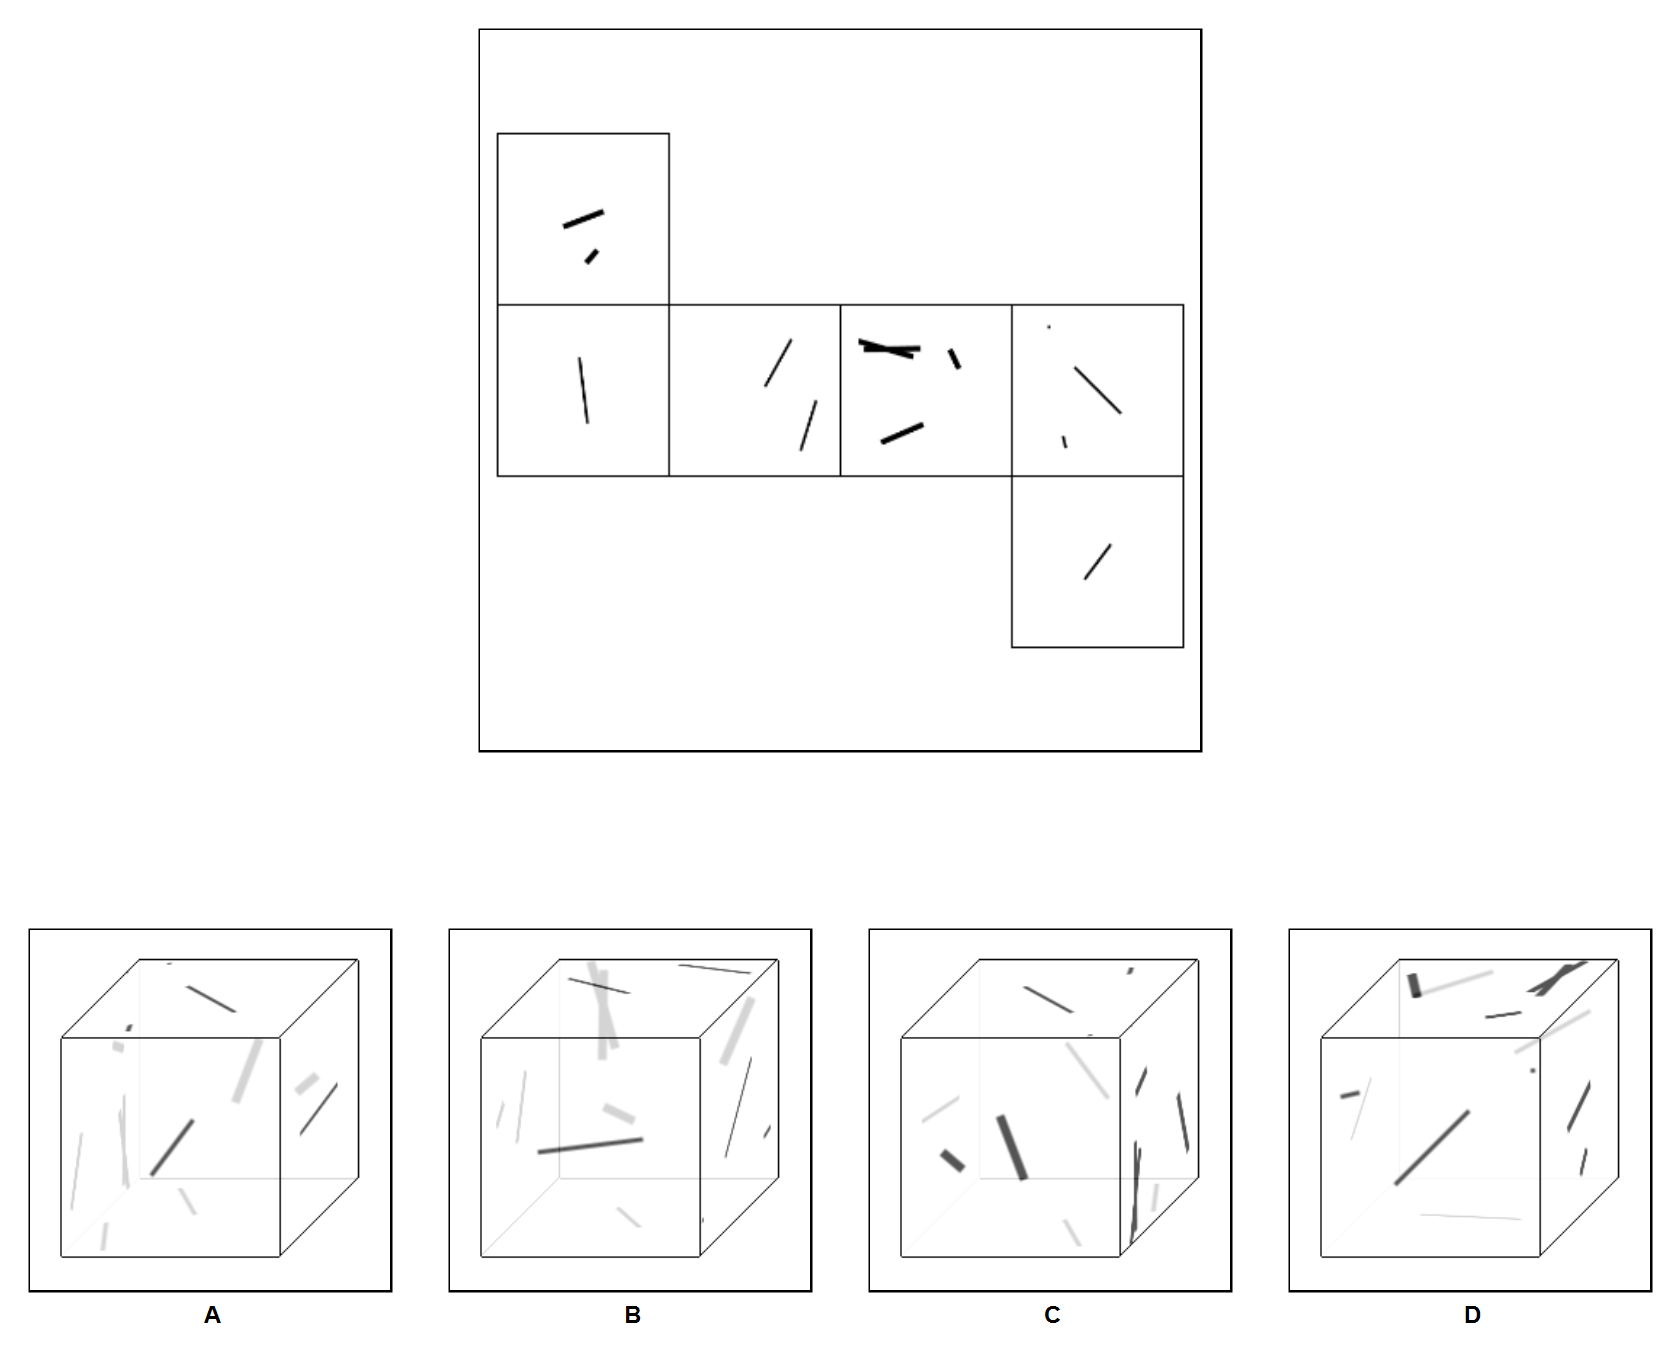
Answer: B